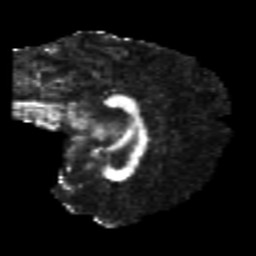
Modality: FA
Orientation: sagittal
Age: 25
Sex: female
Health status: healthy
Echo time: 0.074 s